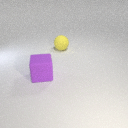
large purple rubber cube in front of large yellow rubber sphere